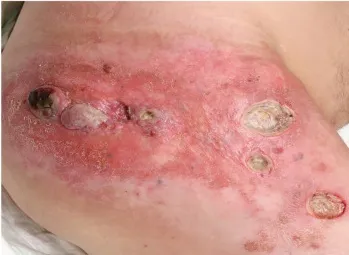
Course of cutaneous melanoma metastases in case 2. August 2019.
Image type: medical_photograph (skin_photograph)